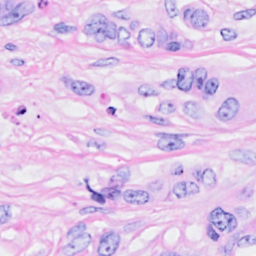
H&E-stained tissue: Breast